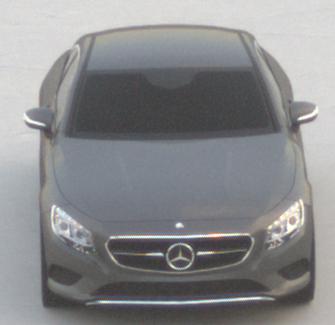
Make: Mercedes-Benz
Model: S 400 Coupé
Detailed model: S-Class (217) Coupé
Model produced from: 2015/10
Model produced until: 2017/09
Doors: 2
Color: gray
Road condition: dry road
Daytime: sunrise or sunset
Contrast: low contrast